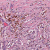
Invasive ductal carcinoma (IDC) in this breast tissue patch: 0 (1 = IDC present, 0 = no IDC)